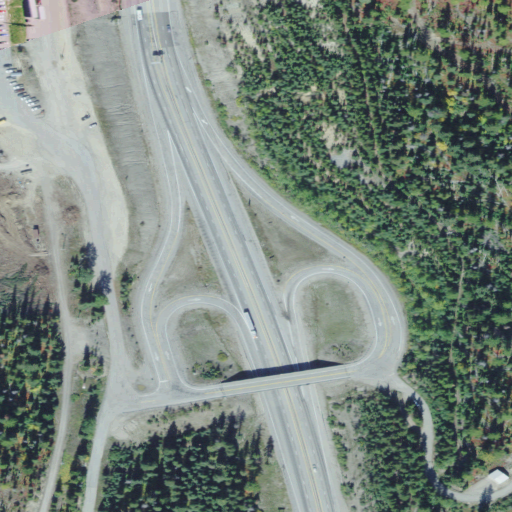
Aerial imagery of gap in Idaho named Lookout Pass containing evergreen forest, medium intensity development, high intensity development, low intensity development, open development, grassland, shrub, and barren land